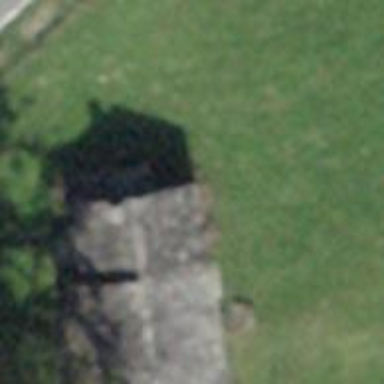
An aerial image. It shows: Cabin is depicted in the image.